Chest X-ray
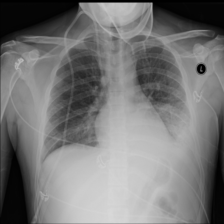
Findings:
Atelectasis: negative
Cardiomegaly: negative
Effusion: positive
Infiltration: positive
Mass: negative
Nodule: negative
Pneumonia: positive
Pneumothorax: negative
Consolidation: negative
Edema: negative
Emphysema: negative
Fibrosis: negative
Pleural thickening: negative
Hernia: negative